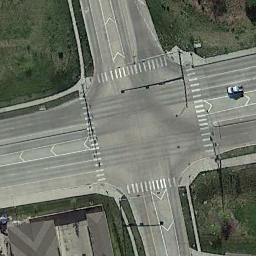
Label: overpass